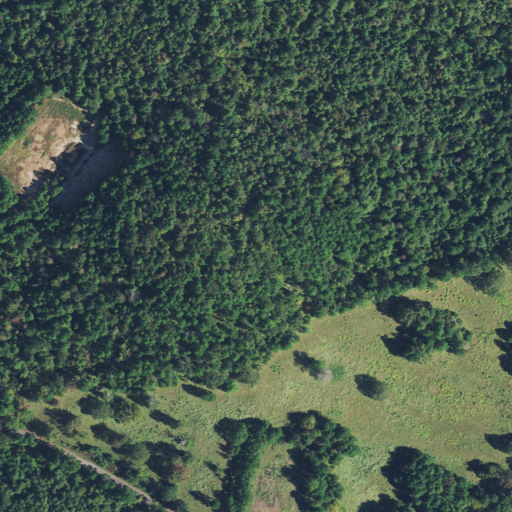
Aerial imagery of mountain in Texas named Brown Mountain containing mixed forest, pasture, evergreen forest, shrub, open development, low intensity development, deciduous forest, woody wetlands, and medium intensity development